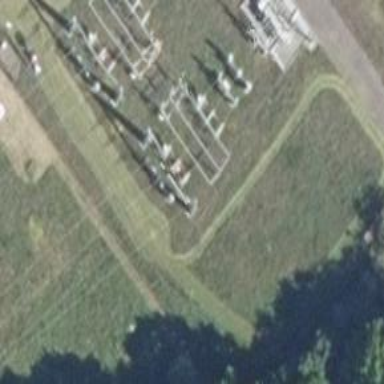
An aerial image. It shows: Power line with 3 cables. It uses busbar.